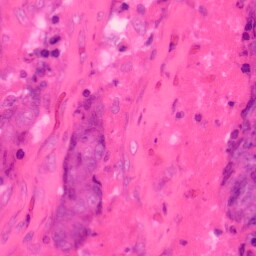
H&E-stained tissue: Colon